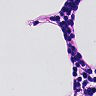
Metastatic tissue present: no